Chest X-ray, PA view. Patient: 52 years old, sex F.
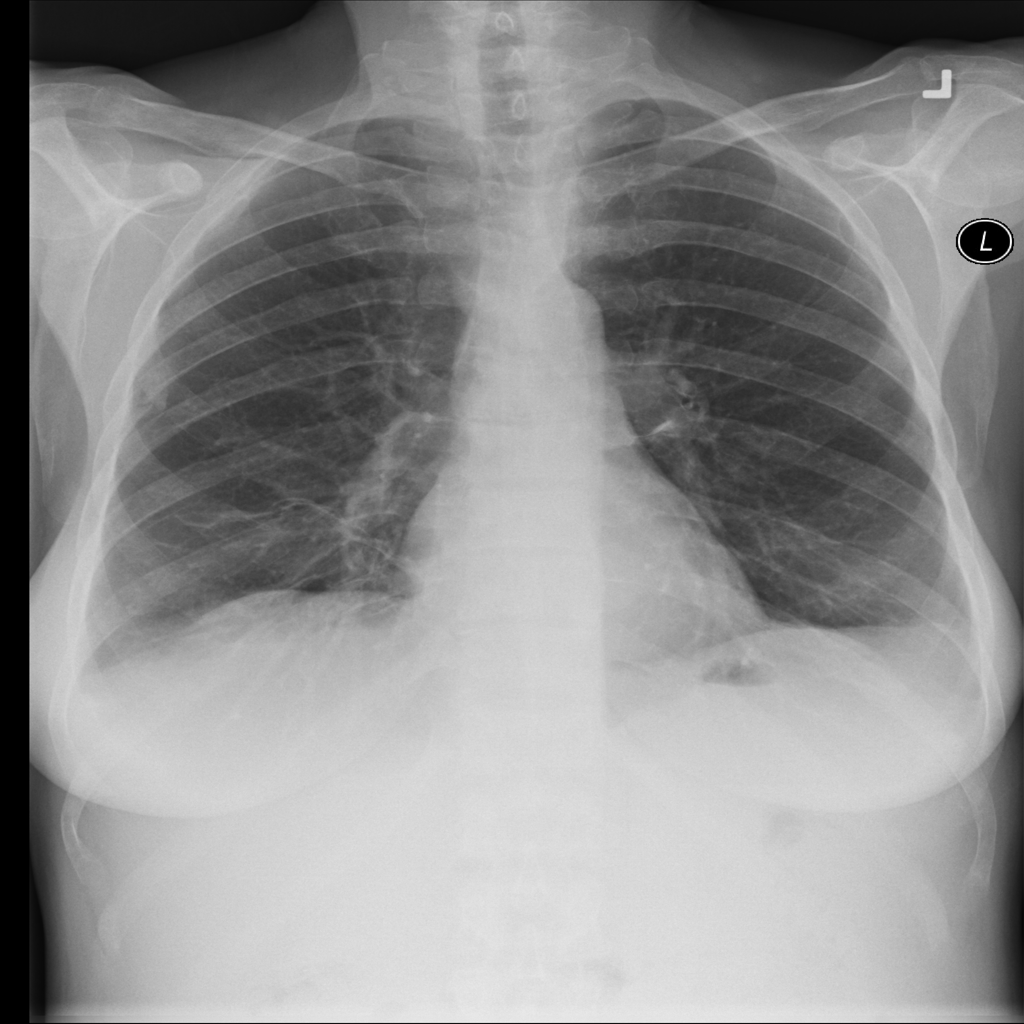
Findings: Atelectasis